Question: My code for bubble sort is in gui is this:-
'''
def bubble(self):
def bubble_sort ( array ) :
swap_test = False
for i in range ( 0, len ( array ) - 1 ):
for j in range ( 0, len ( array ) - i - 1 ):
if array[j] > array[j + 1] :
array[j], array[j + 1] = array[j + 1], array[j]#elegentan way of swap
swap_test = True
break
#if swap_test == False:
#else:
#self.create_label()
#print('bubble to be implemented')
bubble_sort(self.nums)
return self.nums
'''
So i want to colour elements which are swaped for one step like array[j] and array[j+1] are swapped.
The function used for sorting button and storing it into label is
'''
def sortit(self):
function = self.function[self.v.get()]
result = function()
num = ''.join('%4i' % num for num in result)
self.label3 = Label(self, text=num, width=2, height=2)
self.label3.grid(row=5, columnspan=10, sticky=W+E+N+S )
'''
ok the screen shot is like

so what i have to do is like after swapping in bubble sort 8 has come to first place so i need to colour the numbers which are being swapped not all.
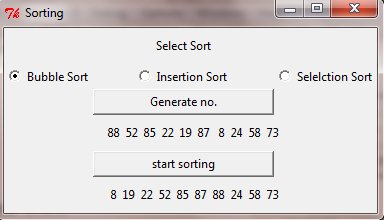
Answer: Try to adapt this code to your application.
It uses a 'Text' widget with tag's to produce colored text. So, you should substitute your 'Label' widgets with 'Text'.
'''
from Tkinter import *
class Sorting(Frame):
def __init__(self):
Frame.__init__(self)
self.master.title("Sorting")
self.master.rowconfigure(5, weight=1)
self.master.columnconfigure(5, weight=1)
self.grid(sticky=W+E+N+S )
nums = [10, 20, 8, 5, 7] # example of entry
result = sorted(nums) # sorted result = [3 ,5 , 8, 10 ,20]
# the color list holds the items changing position when sortened
color = [ind for ind, (x, y) in enumerate(zip(nums, result)) if x != y]
entry_num = ''.join('%4i' % num for num in nums)
sort_nums = ''.join('%4i' % num for num in result)
l1 = Label(self, text="entry", width=25, height=1)
l1.grid(row=0, column=1, sticky=N)
t_entry = Text(self, width=25, height=2)
t_entry.grid(row=1, column=1, sticky=N)
t_entry.insert(END, entry_num)
l2 = Label(self, text='sorted', width=25, height=1)
l2.grid(row=2, column=1, sticky=N)
t_sorted = Text(self, width=25, height=2)
t_sorted.grid(row=3, column=1, sticky=N)
t_sorted.insert(END, sort_nums)
t_sorted.tag_config('red_tag', foreground='red')
for pos in color:
a = '1.%i' % (4 * pos)
b = '1.%i' % (4 * pos + 4)
t_sorted.tag_add('red_tag', a, b)
if __name__ == "__main__":
Sorting().mainloop()
'''